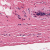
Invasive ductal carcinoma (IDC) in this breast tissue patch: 0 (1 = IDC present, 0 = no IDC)